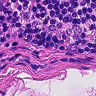
Metastatic tissue present: no